Field crop: maize
Growth stage: 1
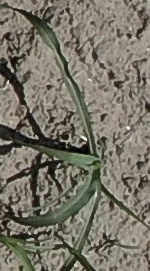
Species: sorghum